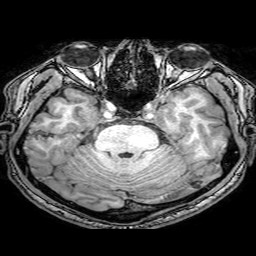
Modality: T1w
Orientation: coronal
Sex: male
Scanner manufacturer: philips
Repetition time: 0.008191 s
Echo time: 0.00375 s